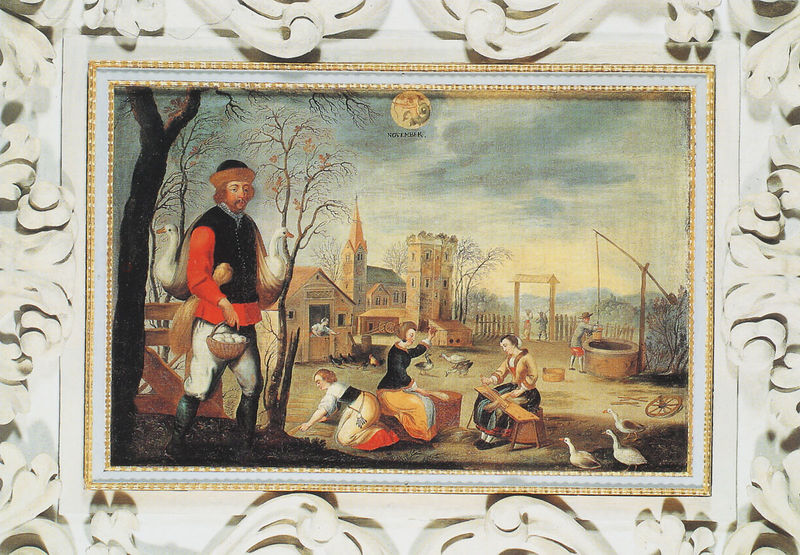
Titel: Festsaal des Klosters St. Benedikt
Künstler: Kaspar Feichtmayr
Standort: Benediktbeuern, Kloster St. Benedikt (EU - D - Bayern - Oberbayern)
Schlagwörter: baum, himmel, wasser, bäume, frauen, stadt, frau, hut, haus, zaun, niederlande, häuser, kirche, sonne, händler, personen, bauern, brunnen, turm, ente, gans, dorf, herbst, hof, winter, markt, rad, korb, bauer, tor, brett, gänse, stall, sternzeichen, monat, ziehbrunnen, eier, kalender, november, monatsdarstellung, geldbörse, monatsbilder, monatsbild, eierkorb, gänsehof, gabs